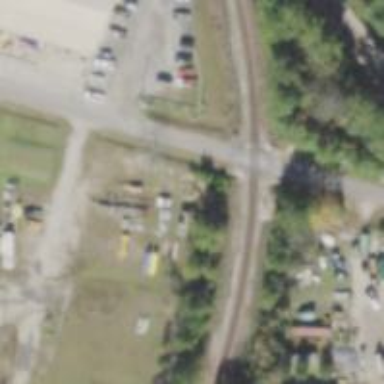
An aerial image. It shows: Level crossing with lights on the railway.